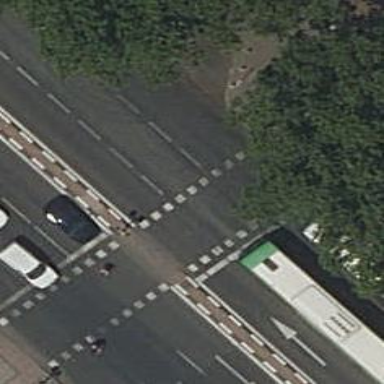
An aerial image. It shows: Road with traffic signals at the crossing.